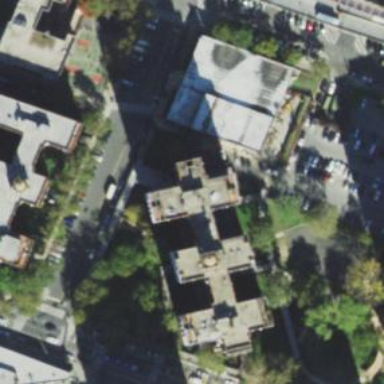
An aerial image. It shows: The building has flat concrete roof.